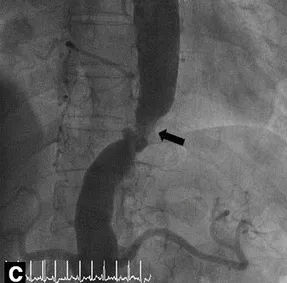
Evidences of abdominal aorta stenosis in case 1. Angiography.
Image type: radiology (x_ray)